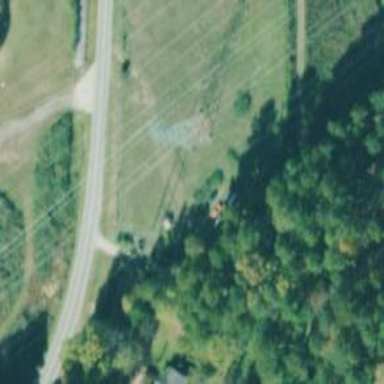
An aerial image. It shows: Power tower.